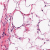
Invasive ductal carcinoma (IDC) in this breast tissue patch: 0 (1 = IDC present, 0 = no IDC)